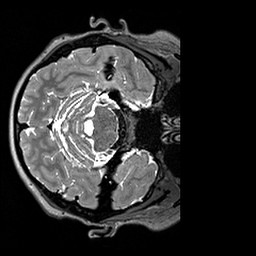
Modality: T2w
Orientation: axial
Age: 28
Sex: female
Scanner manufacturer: siemens
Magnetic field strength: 3 T
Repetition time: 3.2 s
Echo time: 0.408 s